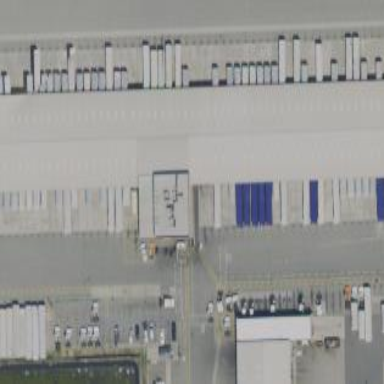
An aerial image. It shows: Warehouse building.